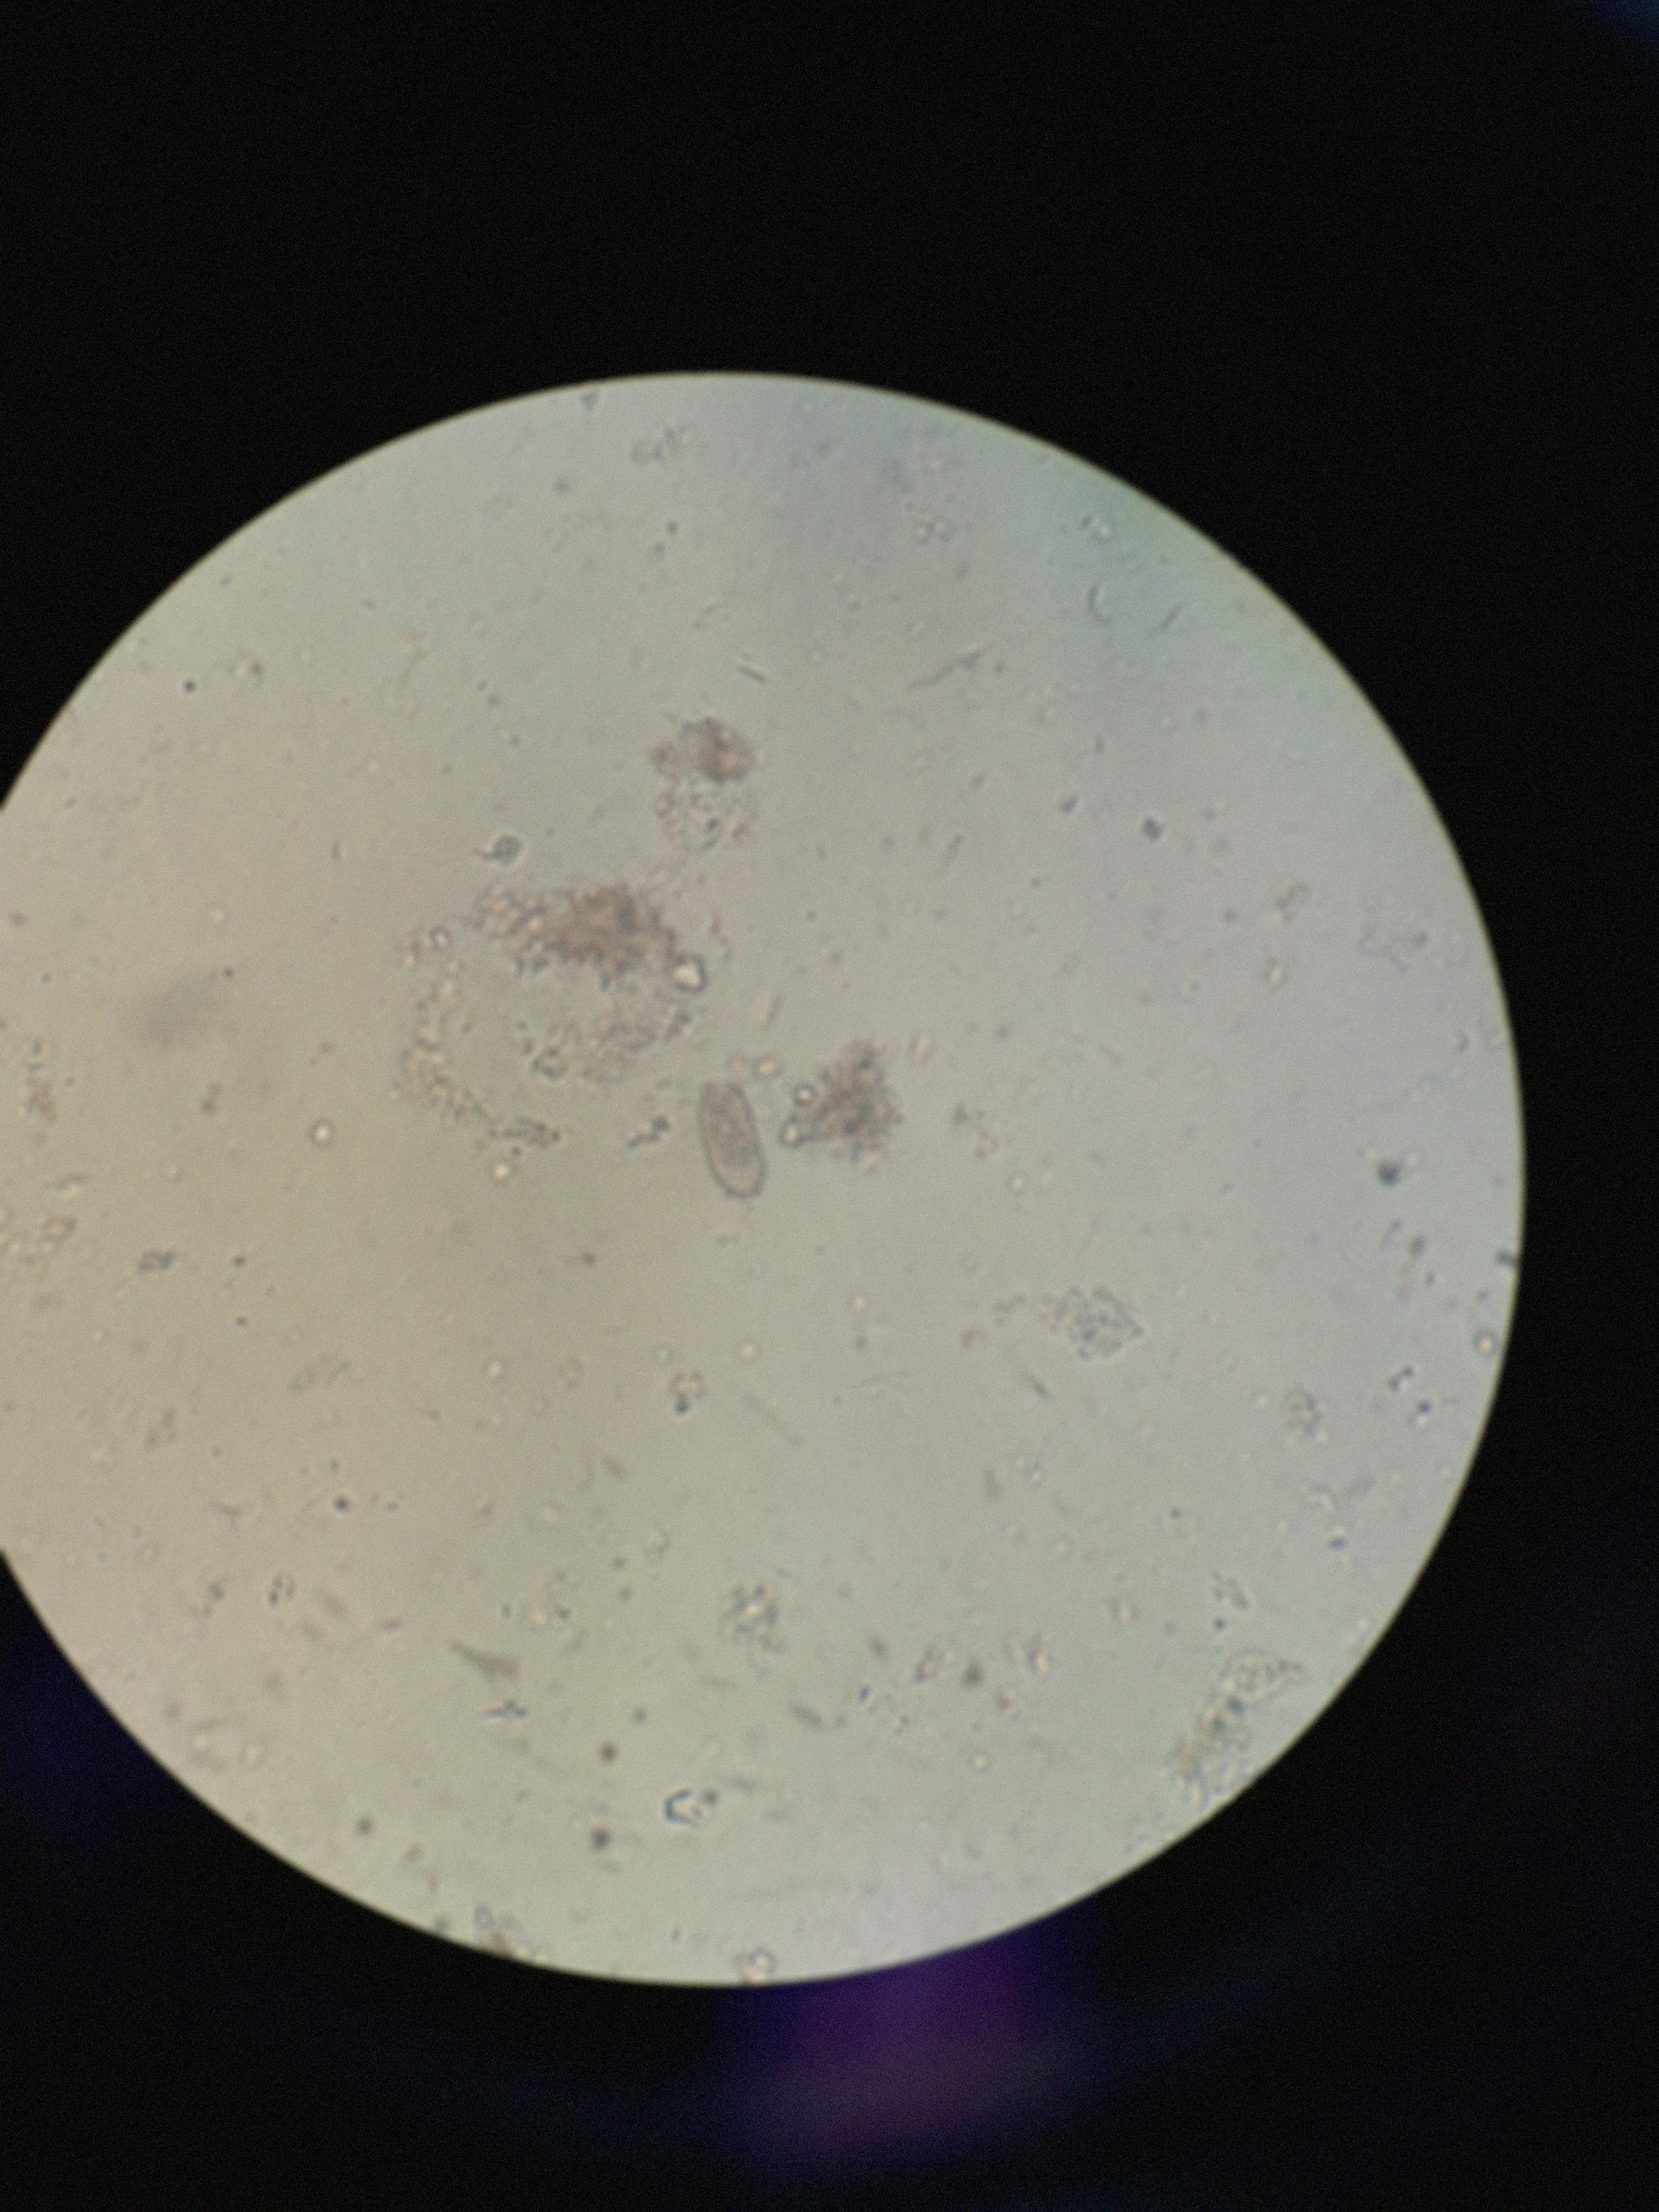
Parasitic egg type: Capillaria philippinensis